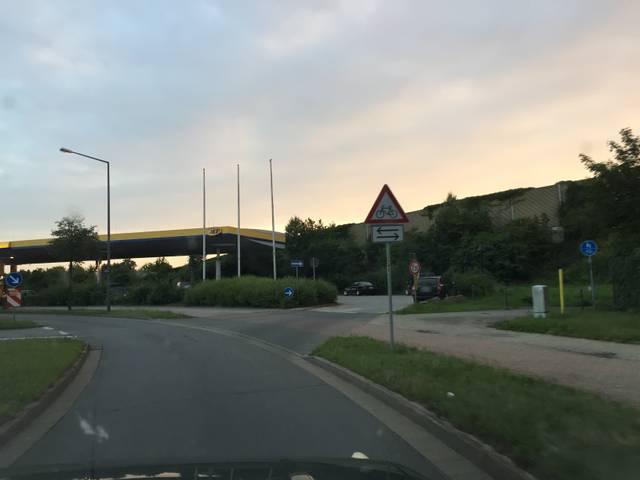
Region: Germany
Coordinates: 51.087, 13.693